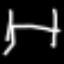
Label: bed